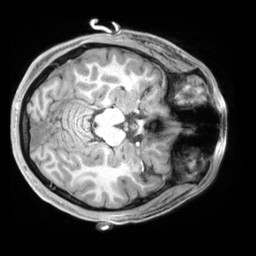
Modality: T1w
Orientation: axial
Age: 21
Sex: male
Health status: ill
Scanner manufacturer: siemens
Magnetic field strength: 3 T
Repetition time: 2.2 s
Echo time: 0.00218 s